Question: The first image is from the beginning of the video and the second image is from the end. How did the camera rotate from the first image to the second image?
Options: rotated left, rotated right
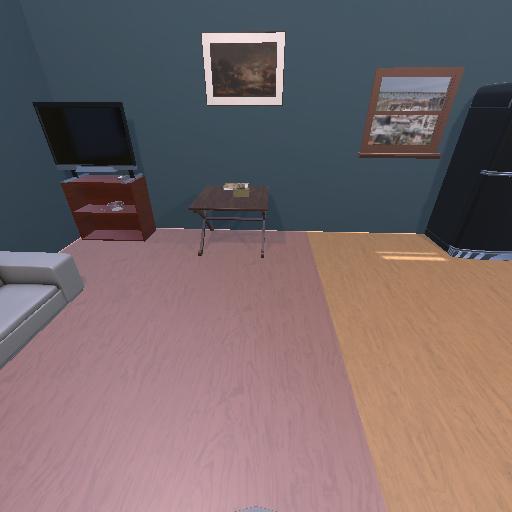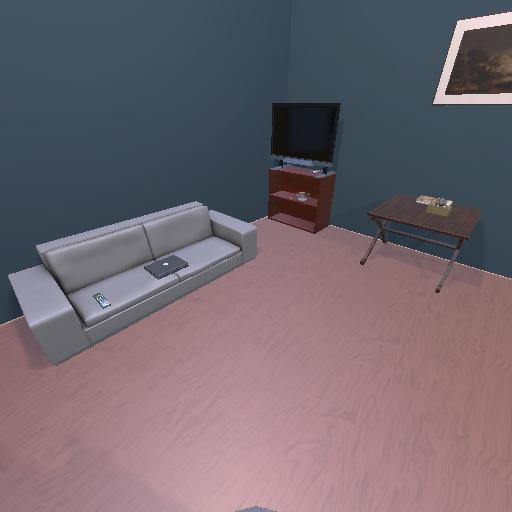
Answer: rotated left